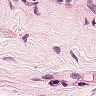
Metastatic tissue present: no